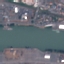
Land use / land cover: River